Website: apple
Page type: customer-info-address
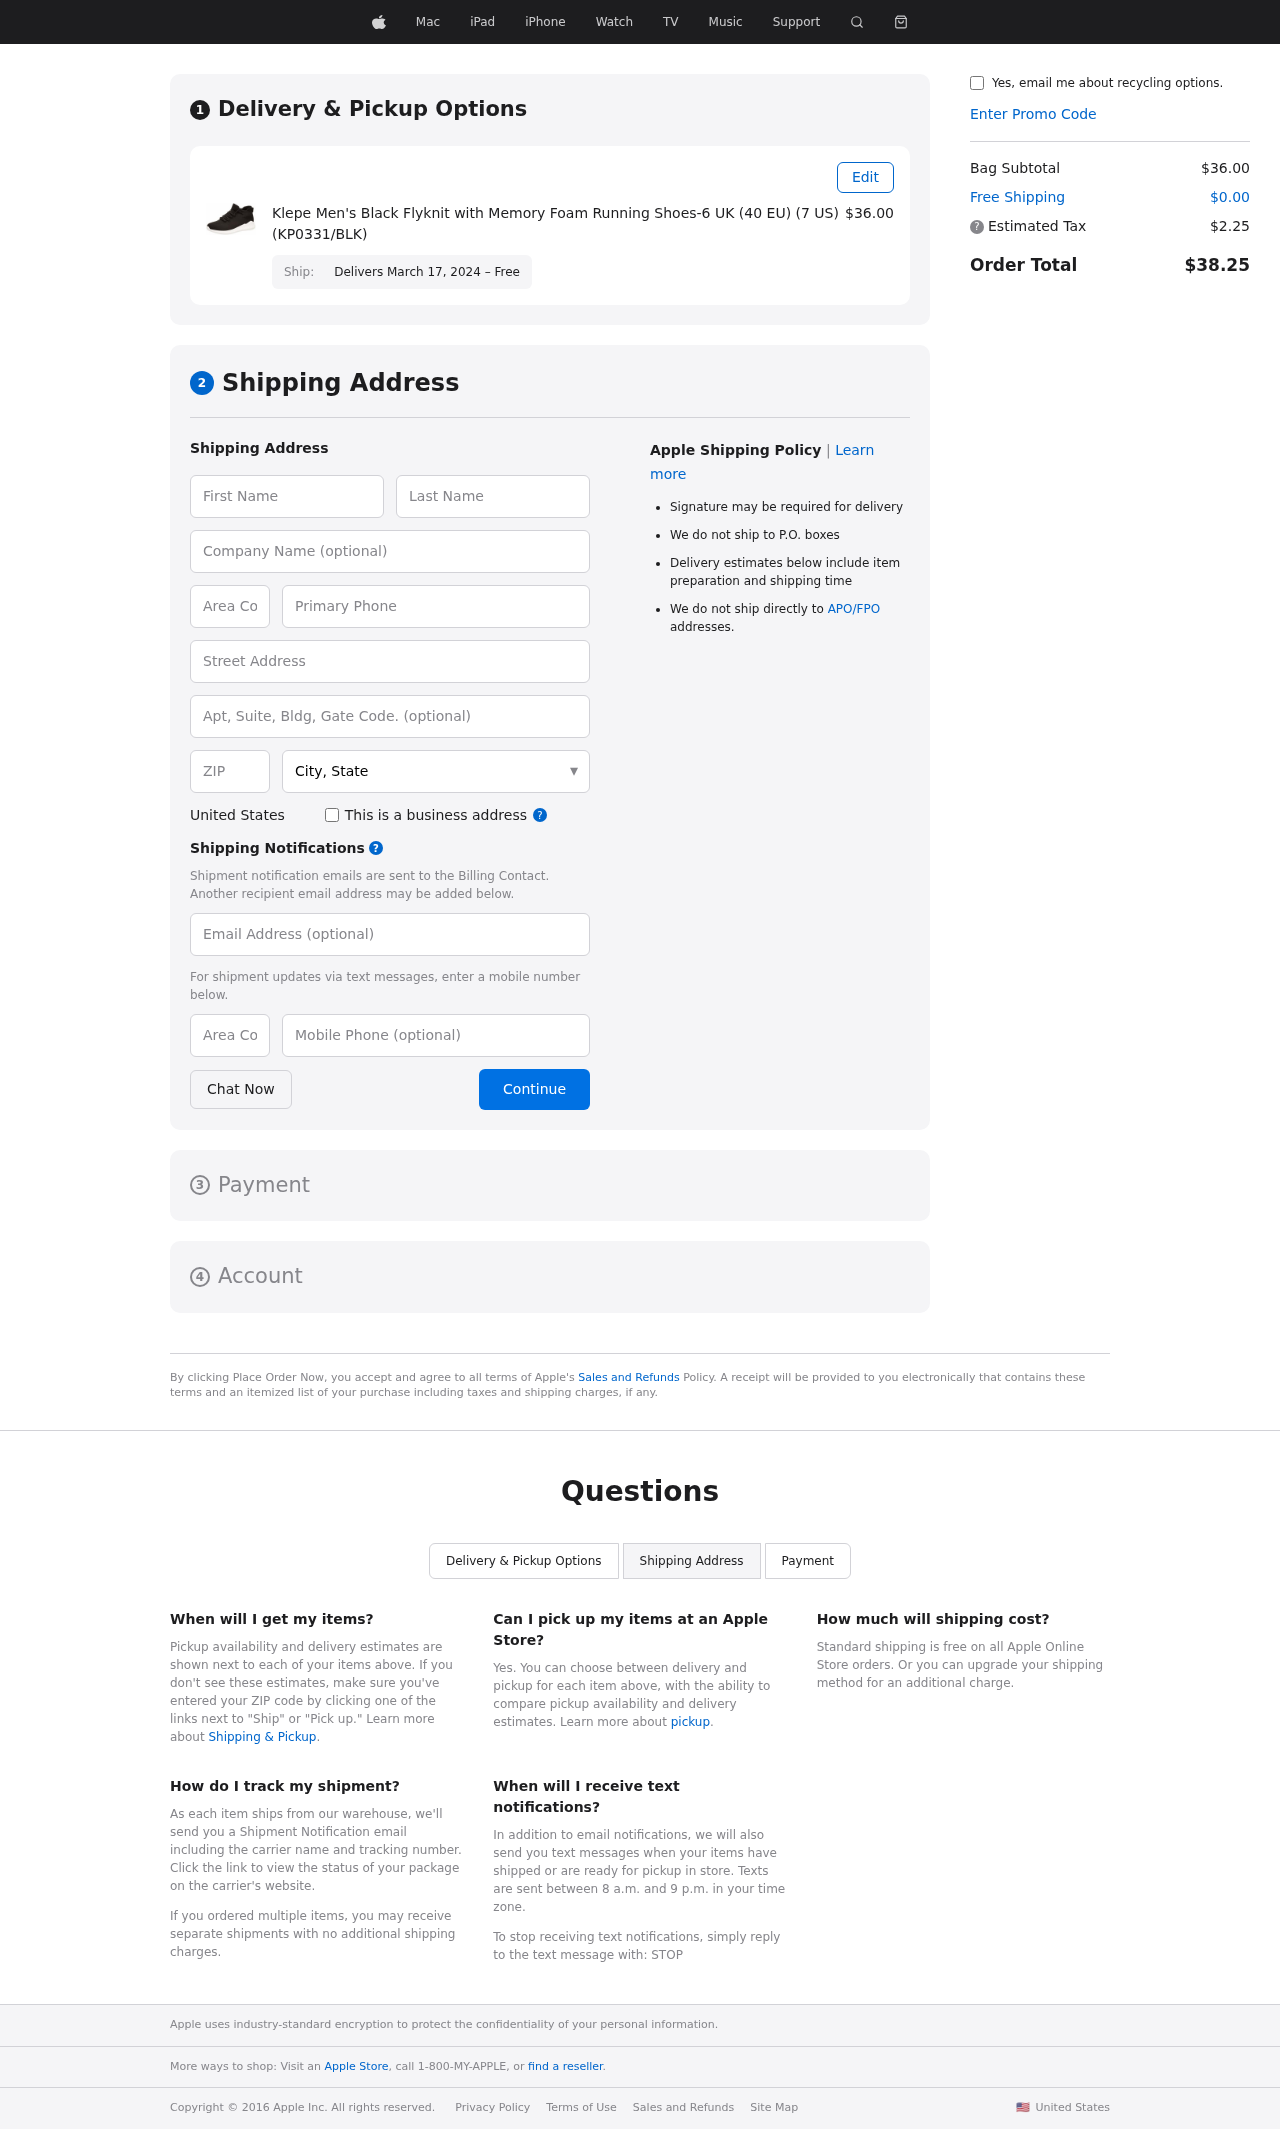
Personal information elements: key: PII_CITY_STATE
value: Manningbury, OK
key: PII_COMPANY
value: Todd, Adams and Duke
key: PII_COUNTRY
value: United States
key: PII_EMAIL
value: mary_rowland@yahoo.com
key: PII_FIRSTNAME
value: Mary
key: PII_LASTNAME
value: Rowland
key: PII_PHONE
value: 9614604643
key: PII_PHONE_ALT
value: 8354836864
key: PII_PHONE_ALT_AREA
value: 835
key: PII_PHONE_AREA
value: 961
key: PII_POSTCODE
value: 24050
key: PII_STREET
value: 7616 Shea Manors
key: PII_STREET2
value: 1219 Lorraine Extensions Suite 363
Product elements: key: PRODUCT1_NAME
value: Klepe Men's Black Flyknit with Memory Foam Running Shoes-6 UK (40 EU) (7 US) (KP0331/BLK)
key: PRODUCT1_PRICE
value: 36
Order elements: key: ORDER_DELIVERY_DATE
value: Delivers March 17, 2024 – Free
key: ORDER_SUBTOTAL
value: $36.00
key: ORDER_SHIPPING_COST
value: $0.00
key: ORDER_TAX
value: $2.25
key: ORDER_TOTAL
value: $38.25